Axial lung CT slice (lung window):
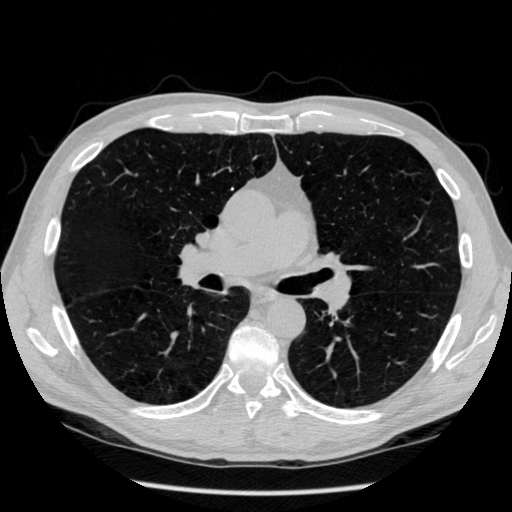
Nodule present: no